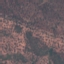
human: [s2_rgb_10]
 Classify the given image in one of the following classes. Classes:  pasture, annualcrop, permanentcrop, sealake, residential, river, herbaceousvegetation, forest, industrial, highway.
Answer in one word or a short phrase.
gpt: HerbaceousVegetation